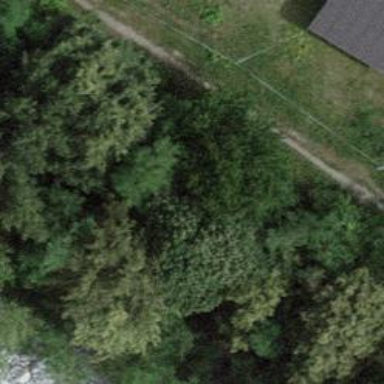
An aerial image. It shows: Bridleway.